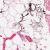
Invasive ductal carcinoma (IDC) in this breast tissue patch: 0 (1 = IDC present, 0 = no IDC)